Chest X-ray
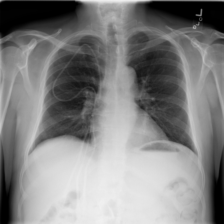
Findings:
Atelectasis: negative
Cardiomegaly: negative
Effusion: negative
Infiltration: negative
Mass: negative
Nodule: negative
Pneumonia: negative
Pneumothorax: negative
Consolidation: negative
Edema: negative
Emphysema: negative
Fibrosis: negative
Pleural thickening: negative
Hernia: negative